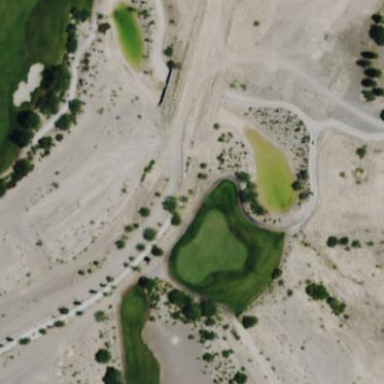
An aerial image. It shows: Area of rough grass used for golf.